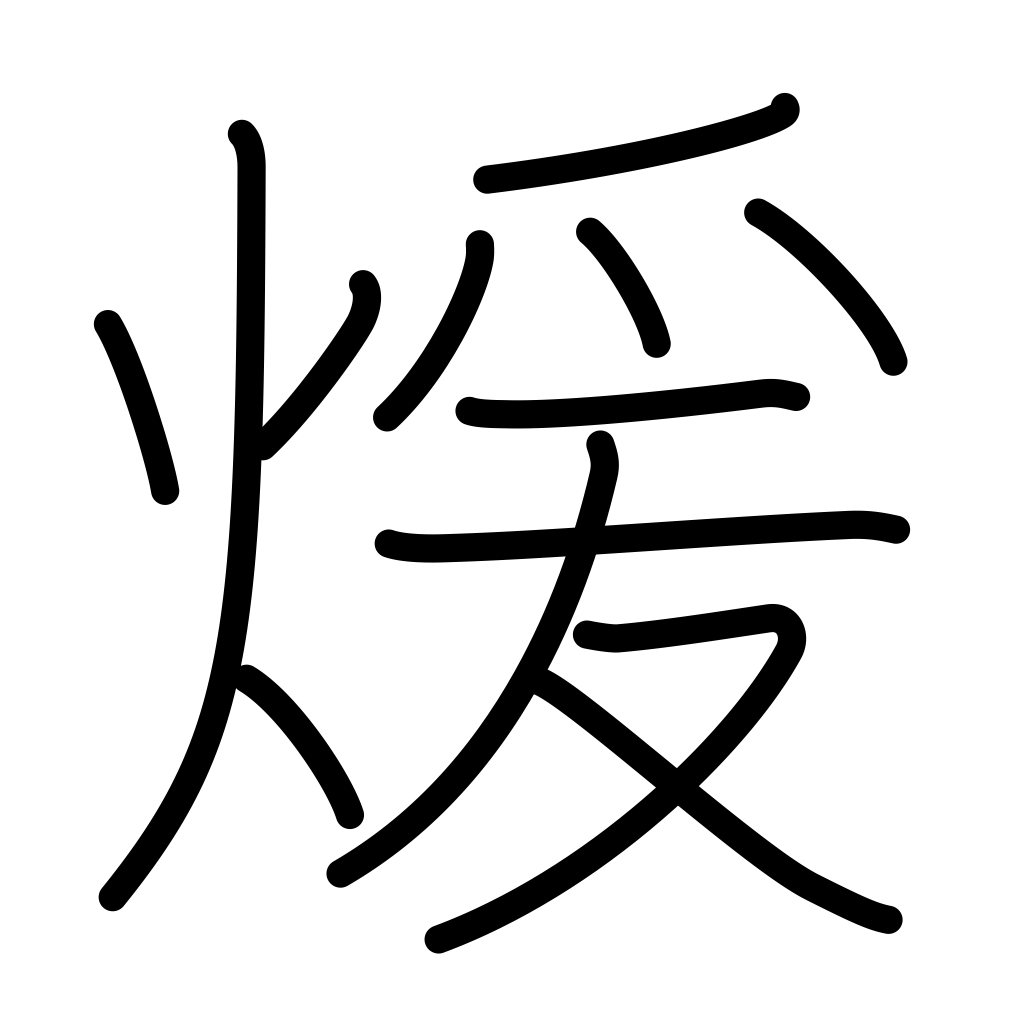
Meaning: warm